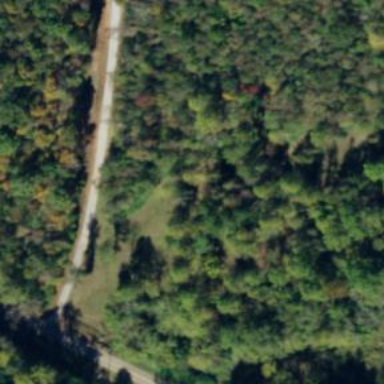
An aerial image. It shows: Unclassified road.